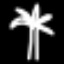
Label: palm tree